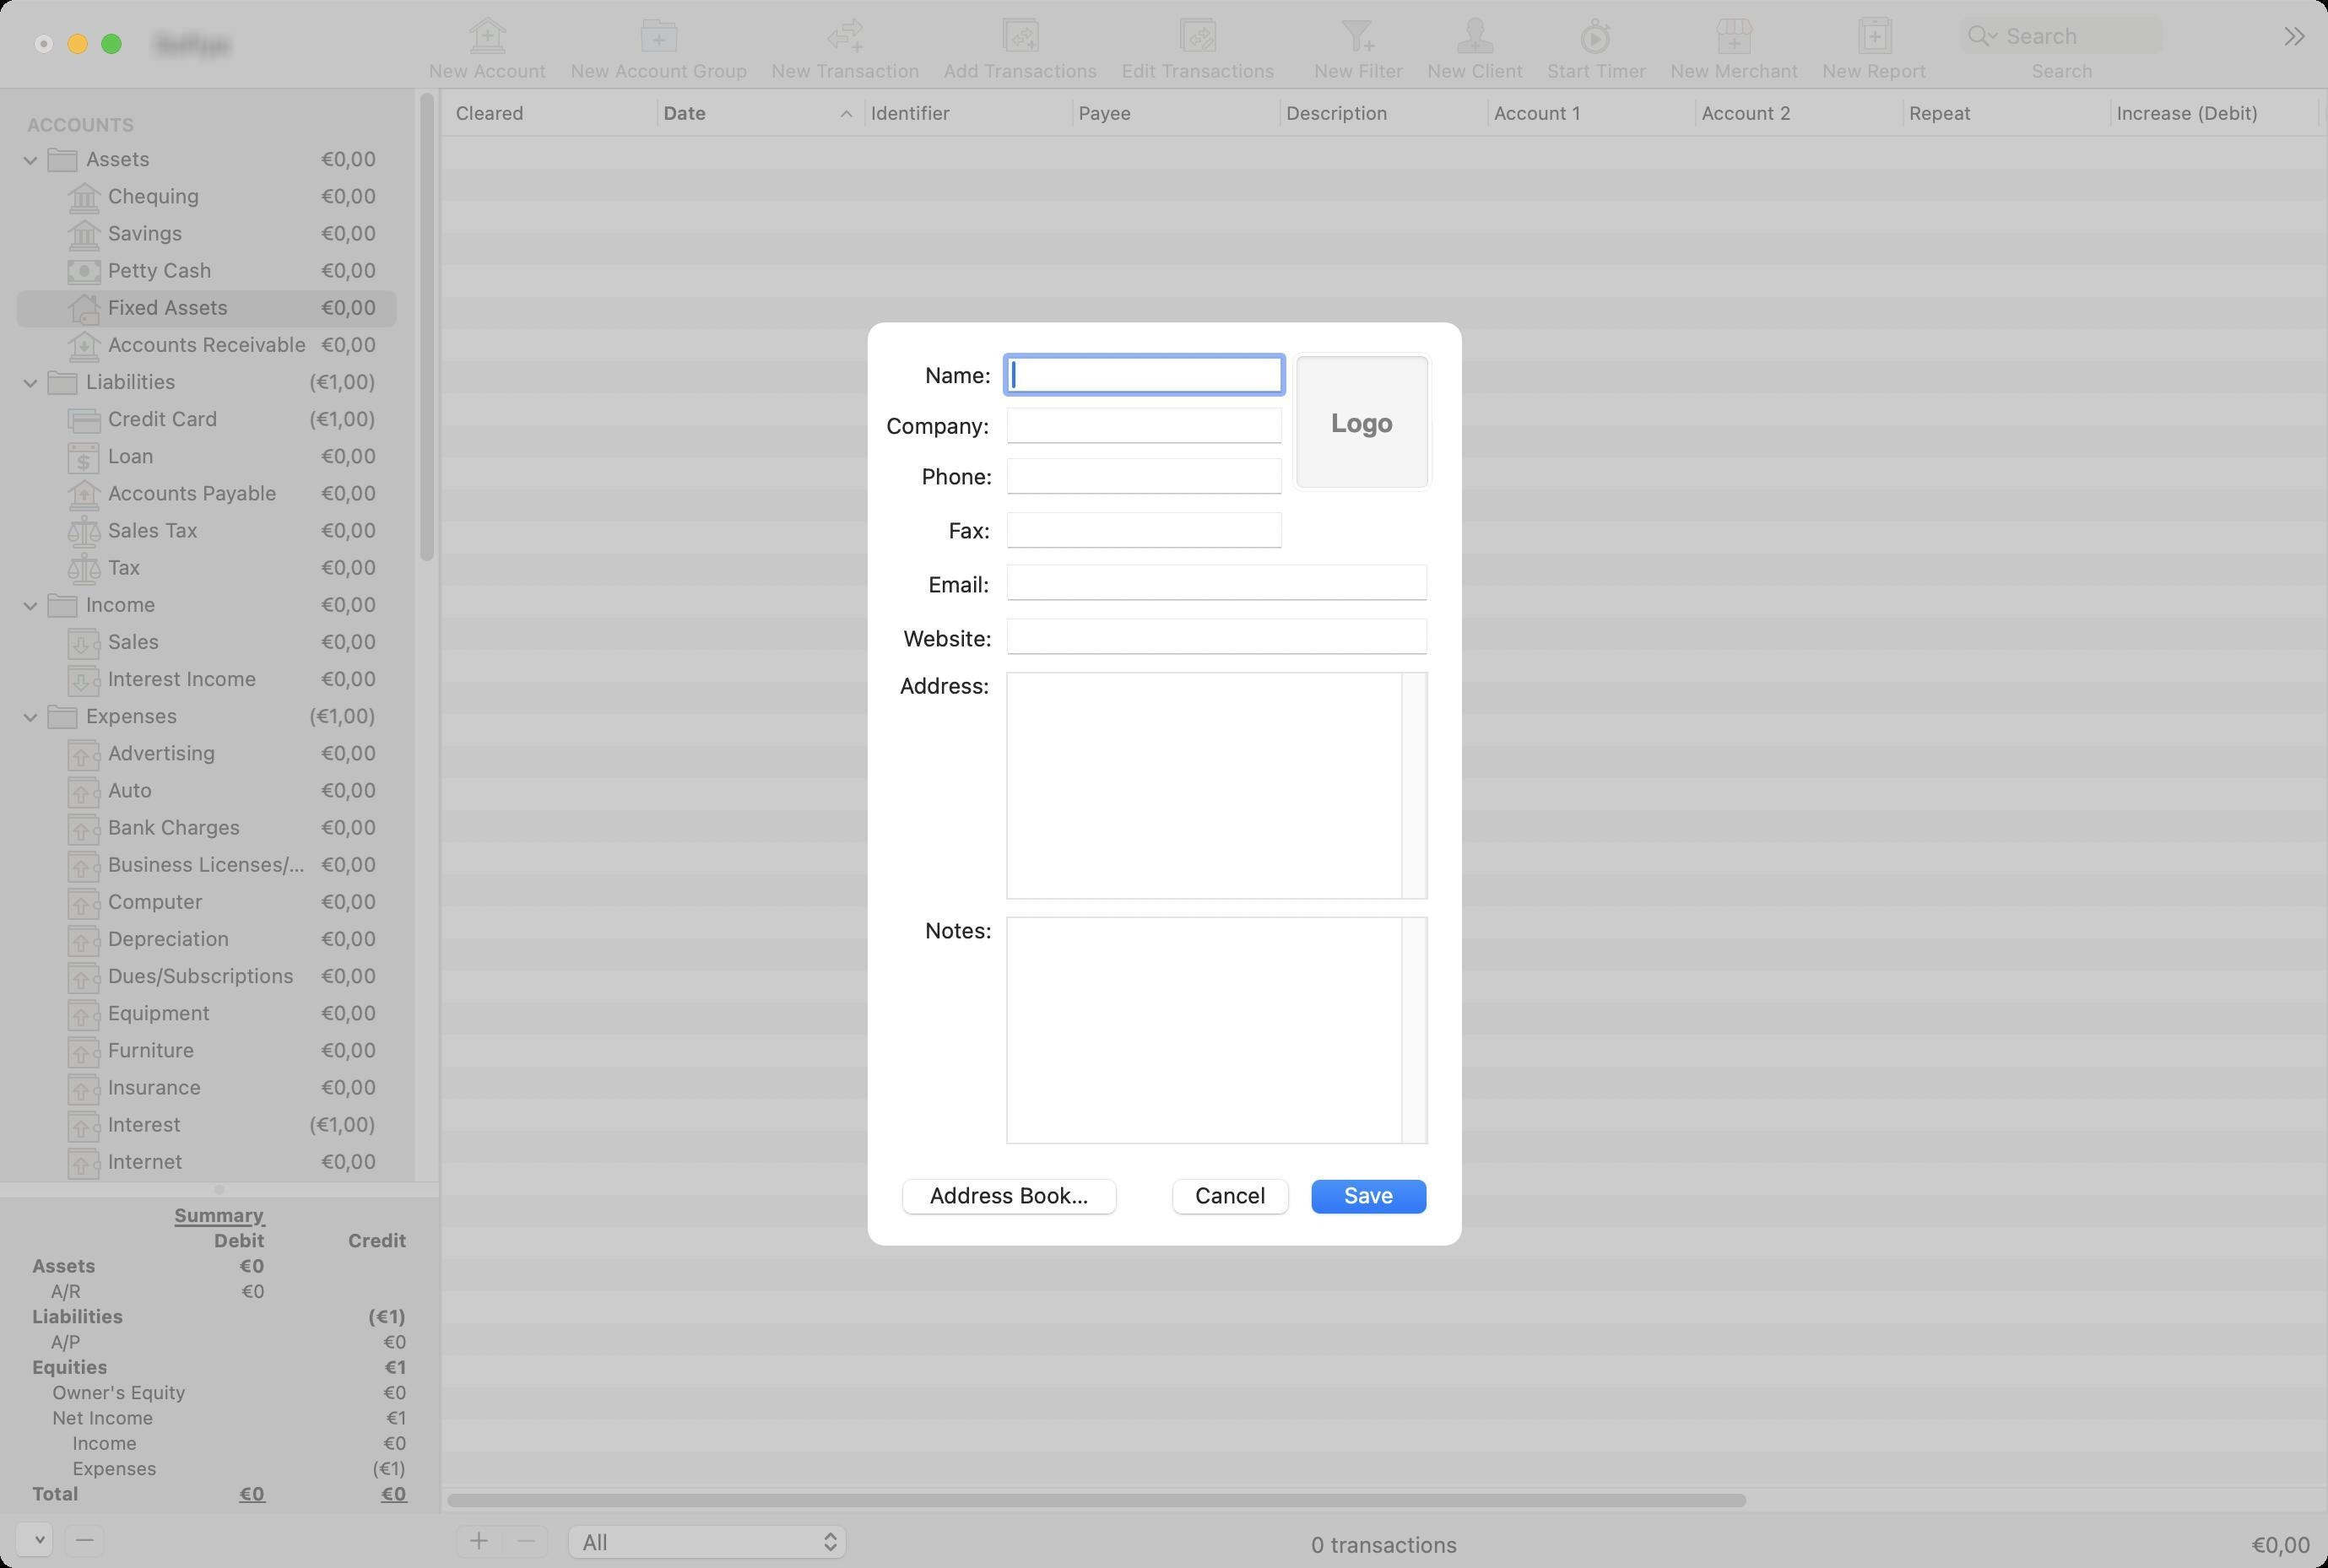
Accessibility tree:
{"name": "[name]", "role": "AXWindow", "description": null, "role_description": "standard window", "value": null, "position": "284.00;55.00", "size": "1379;929", "children": [{"name": "", "role": "AXMenuButton", "description": null, "role_description": "menu button", "value": null, "position": "8.00;901.00", "size": "26;25", "children": []}, {"name": "", "role": "AXButton", "description": "remove", "role_description": "button", "value": null, "position": "37.00;901.00", "size": "26;25", "children": []}, {"name": null, "role": "AXSplitGroup", "description": null, "role_description": "split group", "value": null, "position": "0.00;52.00", "size": "1379;845", "children": [{"name": null, "role": "AXSplitGroup", "description": null, "role_description": "split group", "value": null, "position": "0.00;52.00", "size": "260;845", "children": [{"name": null, "role": "AXScrollArea", "description": null, "role_description": "scroll area", "value": null, "position": "0.00;52.00", "size": "260;648", "children": [{"name": null, "role": "AXOutline", "description": null, "role_description": "outline", "value": null, "position": "0.00;52.00", "size": "245;1493", "children": [{"name": null, "role": "AXRow", "description": null, "role_description": "outline row", "value": null, "position": "0.00;62.00", "size": "245;22", "children": [{"name": null, "role": "AXCell", "description": null, "role_description": "cell", "value": null, "position": "10.00;62.00", "size": "225;22", "children": [{"name": null, "role": "AXStaticText", "description": null, "role_description": "text", "value": "ACCOUNTS", "position": "14.00;62.00", "size": "229;22", "children": []}]}]}, {"name": null, "role": "AXRow", "description": null, "role_description": "outline row", "value": null, "position": "0.00;84.00", "size": "245;22", "children": [{"name": null, "role": "AXCell", "description": null, "role_description": "cell", "value": null, "position": "10.00;84.00", "size": "225;22", "children": [{"name": null, "role": "AXImage", "description": "", "role_description": "image", "value": null, "position": "27.00;85.00", "size": "20;20", "children": []}, {"name": null, "role": "AXStaticText", "description": null, "role_description": "text", "value": "Assets", "position": "49.00;86.50", "size": "138;17", "children": []}, {"name": null, "role": "AXStaticText", "description": null, "role_description": "text", "value": "€0,00", "position": "187.14;86.50", "size": "38;17", "children": []}, {"name": null, "role": "AXDisclosureTriangle", "description": null, "role_description": "disclosure triangle", "value": 1, "position": "12.00;84.00", "size": "13;22", "children": []}]}]}, {"name": null, "role": "AXRow", "description": null, "role_description": "outline row", "value": null, "position": "0.00;106.00", "size": "245;22", "children": [{"name": null, "role": "AXCell", "description": null, "role_description": "cell", "value": null, "position": "10.00;106.00", "size": "225;22", "children": [{"name": null, "role": "AXImage", "description": "Bank", "role_description": "image", "value": null, "position": "40.00;107.00", "size": "20;20", "children": []}, {"name": null, "role": "AXStaticText", "description": null, "role_description": "text", "value": "Chequing", "position": "62.00;108.50", "size": "125;17", "children": []}, {"name": null, "role": "AXStaticText", "description": null, "role_description": "text", "value": "€0,00", "position": "187.14;108.50", "size": "38;17", "children": []}]}]}, {"name": null, "role": "AXRow", "description": null, "role_description": "outline row", "value": null, "position": "0.00;128.00", "size": "245;22", "children": [{"name": null, "role": "AXCell", "description": null, "role_description": "cell", "value": null, "position": "10.00;128.00", "size": "225;22", "children": [{"name": null, "role": "AXImage", "description": "Bank", "role_description": "image", "value": null, "position": "40.00;129.00", "size": "20;20", "children": []}, {"name": null, "role": "AXStaticText", "description": null, "role_description": "text", "value": "Savings", "position": "62.00;130.50", "size": "125;17", "children": []}, {"name": null, "role": "AXStaticText", "description": null, "role_description": "text", "value": "€0,00", "position": "187.14;130.50", "size": "38;17", "children": []}]}]}, {"name": null, "role": "AXRow", "description": null, "role_description": "outline row", "value": null, "position": "0.00;150.00", "size": "245;22", "children": [{"name": null, "role": "AXCell", "description": null, "role_description": "cell", "value": null, "position": "10.00;150.00", "size": "225;22", "children": [{"name": null, "role": "AXImage", "description": "Cash", "role_description": "image", "value": null, "position": "40.00;151.00", "size": "20;20", "children": []}, {"name": null, "role": "AXStaticText", "description": null, "role_description": "text", "value": "Petty Cash", "position": "62.00;152.50", "size": "125;17", "children": []}, {"name": null, "role": "AXStaticText", "description": null, "role_description": "text", "value": "€0,00", "position": "187.14;152.50", "size": "38;17", "children": []}]}]}, {"name": null, "role": "AXRow", "description": null, "role_description": "outline row", "value": null, "position": "0.00;172.00", "size": "245;22", "children": [{"name": null, "role": "AXCell", "description": null, "role_description": "cell", "value": null, "position": "10.00;172.00", "size": "225;22", "children": [{"name": null, "role": "AXImage", "description": "FixedAsset", "role_description": "image", "value": null, "position": "40.00;173.00", "size": "20;20", "children": []}, {"name": null, "role": "AXStaticText", "description": null, "role_description": "text", "value": "Fixed Assets", "position": "62.00;174.50", "size": "125;17", "children": []}, {"name": null, "role": "AXStaticText", "description": null, "role_description": "text", "value": "€0,00", "position": "187.14;174.50", "size": "38;17", "children": []}]}]}, {"name": null, "role": "AXRow", "description": null, "role_description": "outline row", "value": null, "position": "0.00;194.00", "size": "245;22", "children": [{"name": null, "role": "AXCell", "description": null, "role_description": "cell", "value": null, "position": "10.00;194.00", "size": "225;22", "children": [{"name": null, "role": "AXImage", "description": "AccountsReceivable", "role_description": "image", "value": null, "position": "40.00;195.00", "size": "20;20", "children": []}, {"name": null, "role": "AXStaticText", "description": null, "role_description": "text", "value": "Accounts Receivable", "position": "62.00;196.50", "size": "125;17", "children": []}, {"name": null, "role": "AXStaticText", "description": null, "role_description": "text", "value": "€0,00", "position": "187.14;196.50", "size": "38;17", "children": []}]}]}, {"name": null, "role": "AXRow", "description": null, "role_description": "outline row", "value": null, "position": "0.00;216.00", "size": "245;22", "children": [{"name": null, "role": "AXCell", "description": null, "role_description": "cell", "value": null, "position": "10.00;216.00", "size": "225;22", "children": [{"name": null, "role": "AXImage", "description": "", "role_description": "image", "value": null, "position": "27.00;217.00", "size": "20;20", "children": []}, {"name": null, "role": "AXStaticText", "description": null, "role_description": "text", "value": "Liabilities", "position": "49.00;218.50", "size": "131;17", "children": []}, {"name": null, "role": "AXStaticText", "description": null, "role_description": "text", "value": "(€1,00)", "position": "179.79;218.50", "size": "45;17", "children": []}, {"name": null, "role": "AXDisclosureTriangle", "description": null, "role_description": "disclosure triangle", "value": 1, "position": "12.00;216.00", "size": "13;22", "children": []}]}]}, {"name": null, "role": "AXRow", "description": null, "role_description": "outline row", "value": null, "position": "0.00;238.00", "size": "245;22", "children": [{"name": null, "role": "AXCell", "description": null, "role_description": "cell", "value": null, "position": "10.00;238.00", "size": "225;22", "children": [{"name": null, "role": "AXImage", "description": "CreditCard", "role_description": "image", "value": null, "position": "40.00;239.00", "size": "20;20", "children": []}, {"name": null, "role": "AXStaticText", "description": null, "role_description": "text", "value": "Credit Card", "position": "62.00;240.50", "size": "118;17", "children": []}, {"name": null, "role": "AXStaticText", "description": null, "role_description": "text", "value": "(€1,00)", "position": "179.79;240.50", "size": "45;17", "children": []}]}]}, {"name": null, "role": "AXRow", "description": null, "role_description": "outline row", "value": null, "position": "0.00;260.00", "size": "245;22", "children": [{"name": null, "role": "AXCell", "description": null, "role_description": "cell", "value": null, "position": "10.00;260.00", "size": "225;22", "children": [{"name": null, "role": "AXImage", "description": "Loan", "role_description": "image", "value": null, "position": "40.00;261.00", "size": "20;20", "children": []}, {"name": null, "role": "AXStaticText", "description": null, "role_description": "text", "value": "Loan", "position": "62.00;262.50", "size": "125;17", "children": []}, {"name": null, "role": "AXStaticText", "description": null, "role_description": "text", "value": "€0,00", "position": "187.14;262.50", "size": "38;17", "children": []}]}]}, {"name": null, "role": "AXRow", "description": null, "role_description": "outline row", "value": null, "position": "0.00;282.00", "size": "245;22", "children": [{"name": null, "role": "AXCell", "description": null, "role_description": "cell", "value": null, "position": "10.00;282.00", "size": "225;22", "children": [{"name": null, "role": "AXImage", "description": "AccountsPayable", "role_description": "image", "value": null, "position": "40.00;283.00", "size": "20;20", "children": []}, {"name": null, "role": "AXStaticText", "description": null, "role_description": "text", "value": "Accounts Payable", "position": "62.00;284.50", "size": "125;17", "children": []}, {"name": null, "role": "AXStaticText", "description": null, "role_description": "text", "value": "€0,00", "position": "187.14;284.50", "size": "38;17", "children": []}]}]}, {"name": null, "role": "AXRow", "description": null, "role_description": "outline row", "value": null, "position": "0.00;304.00", "size": "245;22", "children": [{"name": null, "role": "AXCell", "description": null, "role_description": "cell", "value": null, "position": "10.00;304.00", "size": "225;22", "children": [{"name": null, "role": "AXImage", "description": "Tax", "role_description": "image", "value": null, "position": "40.00;305.00", "size": "20;20", "children": []}, {"name": null, "role": "AXStaticText", "description": null, "role_description": "text", "value": "Sales Tax", "position": "62.00;306.50", "size": "125;17", "children": []}, {"name": null, "role": "AXStaticText", "description": null, "role_description": "text", "value": "€0,00", "position": "187.14;306.50", "size": "38;17", "children": []}]}]}, {"name": null, "role": "AXRow", "description": null, "role_description": "outline row", "value": null, "position": "0.00;326.00", "size": "245;22", "children": [{"name": null, "role": "AXCell", "description": null, "role_description": "cell", "value": null, "position": "10.00;326.00", "size": "225;22", "children": [{"name": null, "role": "AXImage", "description": "Tax", "role_description": "image", "value": null, "position": "40.00;327.00", "size": "20;20", "children": []}, {"name": null, "role": "AXStaticText", "description": null, "role_description": "text", "value": "Tax", "position": "62.00;328.50", "size": "125;17", "children": []}, {"name": null, "role": "AXStaticText", "description": null, "role_description": "text", "value": "€0,00", "position": "187.14;328.50", "size": "38;17", "children": []}]}]}, {"name": null, "role": "AXRow", "description": null, "role_description": "outline row", "value": null, "position": "0.00;348.00", "size": "245;22", "children": [{"name": null, "role": "AXCell", "description": null, "role_description": "cell", "value": null, "position": "10.00;348.00", "size": "225;22", "children": [{"name": null, "role": "AXImage", "description": "", "role_description": "image", "value": null, "position": "27.00;349.00", "size": "20;20", "children": []}, {"name": null, "role": "AXStaticText", "description": null, "role_description": "text", "value": "Income", "position": "49.00;350.50", "size": "138;17", "children": []}, {"name": null, "role": "AXStaticText", "description": null, "role_description": "text", "value": "€0,00", "position": "187.14;350.50", "size": "38;17", "children": []}, {"name": null, "role": "AXDisclosureTriangle", "description": null, "role_description": "disclosure triangle", "value": 1, "position": "12.00;348.00", "size": "13;22", "children": []}]}]}, {"name": null, "role": "AXRow", "description": null, "role_description": "outline row", "value": null, "position": "0.00;370.00", "size": "245;22", "children": [{"name": null, "role": "AXCell", "description": null, "role_description": "cell", "value": null, "position": "10.00;370.00", "size": "225;22", "children": [{"name": null, "role": "AXImage", "description": "Income", "role_description": "image", "value": null, "position": "40.00;371.00", "size": "20;20", "children": []}, {"name": null, "role": "AXStaticText", "description": null, "role_description": "text", "value": "Sales", "position": "62.00;372.50", "size": "125;17", "children": []}, {"name": null, "role": "AXStaticText", "description": null, "role_description": "text", "value": "€0,00", "position": "187.14;372.50", "size": "38;17", "children": []}]}]}, {"name": null, "role": "AXRow", "description": null, "role_description": "outline row", "value": null, "position": "0.00;392.00", "size": "245;22", "children": [{"name": null, "role": "AXCell", "description": null, "role_description": "cell", "value": null, "position": "10.00;392.00", "size": "225;22", "children": [{"name": null, "role": "AXImage", "description": "Income", "role_description": "image", "value": null, "position": "40.00;393.00", "size": "20;20", "children": []}, {"name": null, "role": "AXStaticText", "description": null, "role_description": "text", "value": "Interest Income", "position": "62.00;394.50", "size": "125;17", "children": []}, {"name": null, "role": "AXStaticText", "description": null, "role_description": "text", "value": "€0,00", "position": "187.14;394.50", "size": "38;17", "children": []}]}]}, {"name": null, "role": "AXRow", "description": null, "role_description": "outline row", "value": null, "position": "0.00;414.00", "size": "245;22", "children": [{"name": null, "role": "AXCell", "description": null, "role_description": "cell", "value": null, "position": "10.00;414.00", "size": "225;22", "children": [{"name": null, "role": "AXImage", "description": "", "role_description": "image", "value": null, "position": "27.00;415.00", "size": "20;20", "children": []}, {"name": null, "role": "AXStaticText", "description": null, "role_description": "text", "value": "Expenses", "position": "49.00;416.50", "size": "131;17", "children": []}, {"name": null, "role": "AXStaticText", "description": null, "role_description": "text", "value": "(€1,00)", "position": "179.79;416.50", "size": "45;17", "children": []}, {"name": null, "role": "AXDisclosureTriangle", "description": null, "role_description": "disclosure triangle", "value": 1, "position": "12.00;414.00", "size": "13;22", "children": []}]}]}, {"name": null, "role": "AXRow", "description": null, "role_description": "outline row", "value": null, "position": "0.00;436.00", "size": "245;22", "children": [{"name": null, "role": "AXCell", "description": null, "role_description": "cell", "value": null, "position": "10.00;436.00", "size": "225;22", "children": [{"name": null, "role": "AXImage", "description": "Expense", "role_description": "image", "value": null, "position": "40.00;437.00", "size": "20;20", "children": []}, {"name": null, "role": "AXStaticText", "description": null, "role_description": "text", "value": "Advertising", "position": "62.00;438.50", "size": "125;17", "children": []}, {"name": null, "role": "AXStaticText", "description": null, "role_description": "text", "value": "€0,00", "position": "187.14;438.50", "size": "38;17", "children": []}]}]}, {"name": null, "role": "AXRow", "description": null, "role_description": "outline row", "value": null, "position": "0.00;458.00", "size": "245;22", "children": [{"name": null, "role": "AXCell", "description": null, "role_description": "cell", "value": null, "position": "10.00;458.00", "size": "225;22", "children": [{"name": null, "role": "AXImage", "description": "Expense", "role_description": "image", "value": null, "position": "40.00;459.00", "size": "20;20", "children": []}, {"name": null, "role": "AXStaticText", "description": null, "role_description": "text", "value": "Auto", "position": "62.00;460.50", "size": "125;17", "children": []}, {"name": null, "role": "AXStaticText", "description": null, "role_description": "text", "value": "€0,00", "position": "187.14;460.50", "size": "38;17", "children": []}]}]}, {"name": null, "role": "AXRow", "description": null, "role_description": "outline row", "value": null, "position": "0.00;480.00", "size": "245;22", "children": [{"name": null, "role": "AXCell", "description": null, "role_description": "cell", "value": null, "position": "10.00;480.00", "size": "225;22", "children": [{"name": null, "role": "AXImage", "description": "Expense", "role_description": "image", "value": null, "position": "40.00;481.00", "size": "20;20", "children": []}, {"name": null, "role": "AXStaticText", "description": null, "role_description": "text", "value": "Bank Charges", "position": "62.00;482.50", "size": "125;17", "children": []}, {"name": null, "role": "AXStaticText", "description": null, "role_description": "text", "value": "€0,00", "position": "187.14;482.50", "size": "38;17", "children": []}]}]}, {"name": null, "role": "AXRow", "description": null, "role_description": "outline row", "value": null, "position": "0.00;502.00", "size": "245;22", "children": [{"name": null, "role": "AXCell", "description": null, "role_description": "cell", "value": null, "position": "10.00;502.00", "size": "225;22", "children": [{"name": null, "role": "AXImage", "description": "Expense", "role_description": "image", "value": null, "position": "40.00;503.00", "size": "20;20", "children": []}, {"name": null, "role": "AXStaticText", "description": null, "role_description": "text", "value": "Business Licenses/Permits", "position": "62.00;504.50", "size": "125;17", "children": []}, {"name": null, "role": "AXStaticText", "description": null, "role_description": "text", "value": "€0,00", "position": "187.14;504.50", "size": "38;17", "children": []}]}]}, {"name": null, "role": "AXRow", "description": null, "role_description": "outline row", "value": null, "position": "0.00;524.00", "size": "245;22", "children": [{"name": null, "role": "AXCell", "description": null, "role_description": "cell", "value": null, "position": "10.00;524.00", "size": "225;22", "children": [{"name": null, "role": "AXImage", "description": "Expense", "role_description": "image", "value": null, "position": "40.00;525.00", "size": "20;20", "children": []}, {"name": null, "role": "AXStaticText", "description": null, "role_description": "text", "value": "Computer", "position": "62.00;526.50", "size": "125;17", "children": []}, {"name": null, "role": "AXStaticText", "description": null, "role_description": "text", "value": "€0,00", "position": "187.14;526.50", "size": "38;17", "children": []}]}]}, {"name": null, "role": "AXRow", "description": null, "role_description": "outline row", "value": null, "position": "0.00;546.00", "size": "245;22", "children": [{"name": null, "role": "AXCell", "description": null, "role_description": "cell", "value": null, "position": "10.00;546.00", "size": "225;22", "children": [{"name": null, "role": "AXImage", "description": "Expense", "role_description": "image", "value": null, "position": "40.00;547.00", "size": "20;20", "children": []}, {"name": null, "role": "AXStaticText", "description": null, "role_description": "text", "value": "Depreciation", "position": "62.00;548.50", "size": "125;17", "children": []}, {"name": null, "role": "AXStaticText", "description": null, "role_description": "text", "value": "€0,00", "position": "187.14;548.50", "size": "38;17", "children": []}]}]}, {"name": null, "role": "AXRow", "description": null, "role_description": "outline row", "value": null, "position": "0.00;568.00", "size": "245;22", "children": [{"name": null, "role": "AXCell", "description": null, "role_description": "cell", "value": null, "position": "10.00;568.00", "size": "225;22", "children": [{"name": null, "role": "AXImage", "description": "Expense", "role_description": "image", "value": null, "position": "40.00;569.00", "size": "20;20", "children": []}, {"name": null, "role": "AXStaticText", "description": null, "role_description": "text", "value": "Dues/Subscriptions", "position": "62.00;570.50", "size": "125;17", "children": []}, {"name": null, "role": "AXStaticText", "description": null, "role_description": "text", "value": "€0,00", "position": "187.14;570.50", "size": "38;17", "children": []}]}]}, {"name": null, "role": "AXRow", "description": null, "role_description": "outline row", "value": null, "position": "0.00;590.00", "size": "245;22", "children": [{"name": null, "role": "AXCell", "description": null, "role_description": "cell", "value": null, "position": "10.00;590.00", "size": "225;22", "children": [{"name": null, "role": "AXImage", "description": "Expense", "role_description": "image", "value": null, "position": "40.00;591.00", "size": "20;20", "children": []}, {"name": null, "role": "AXStaticText", "description": null, "role_description": "text", "value": "Equipment", "position": "62.00;592.50", "size": "125;17", "children": []}, {"name": null, "role": "AXStaticText", "description": null, "role_description": "text", "value": "€0,00", "position": "187.14;592.50", "size": "38;17", "children": []}]}]}, {"name": null, "role": "AXRow", "description": null, "role_description": "outline row", "value": null, "position": "0.00;612.00", "size": "245;22", "children": [{"name": null, "role": "AXCell", "description": null, "role_description": "cell", "value": null, "position": "10.00;612.00", "size": "225;22", "children": [{"name": null, "role": "AXImage", "description": "Expense", "role_description": "image", "value": null, "position": "40.00;613.00", "size": "20;20", "children": []}, {"name": null, "role": "AXStaticText", "description": null, "role_description": "text", "value": "Furniture", "position": "62.00;614.50", "size": "125;17", "children": []}, {"name": null, "role": "AXStaticText", "description": null, "role_description": "text", "value": "€0,00", "position": "187.14;614.50", "size": "38;17", "children": []}]}]}, {"name": null, "role": "AXRow", "description": null, "role_description": "outline row", "value": null, "position": "0.00;634.00", "size": "245;22", "children": [{"name": null, "role": "AXCell", "description": null, "role_description": "cell", "value": null, "position": "10.00;634.00", "size": "225;22", "children": [{"name": null, "role": "AXImage", "description": "Expense", "role_description": "image", "value": null, "position": "40.00;635.00", "size": "20;20", "children": []}, {"name": null, "role": "AXStaticText", "description": null, "role_description": "text", "value": "Insurance", "position": "62.00;636.50", "size": "125;17", "children": []}, {"name": null, "role": "AXStaticText", "description": null, "role_description": "text", "value": "€0,00", "position": "187.14;636.50", "size": "38;17", "children": []}]}]}, {"name": null, "role": "AXRow", "description": null, "role_description": "outline row", "value": null, "position": "0.00;656.00", "size": "245;22", "children": [{"name": null, "role": "AXCell", "description": null, "role_description": "cell", "value": null, "position": "10.00;656.00", "size": "225;22", "children": [{"name": null, "role": "AXImage", "description": "Expense", "role_description": "image", "value": null, "position": "40.00;657.00", "size": "20;20", "children": []}, {"name": null, "role": "AXStaticText", "description": null, "role_description": "text", "value": "Interest", "position": "62.00;658.50", "size": "118;17", "children": []}, {"name": null, "role": "AXStaticText", "description": null, "role_description": "text", "value": "(€1,00)", "position": "179.79;658.50", "size": "45;17", "children": []}]}]}, {"name": null, "role": "AXRow", "description": null, "role_description": "outline row", "value": null, "position": "0.00;678.00", "size": "245;22", "children": [{"name": null, "role": "AXCell", "description": null, "role_description": "cell", "value": null, "position": "10.00;678.00", "size": "225;22", "children": [{"name": null, "role": "AXImage", "description": "Expense", "role_description": "image", "value": null, "position": "40.00;679.00", "size": "20;20", "children": []}, {"name": null, "role": "AXStaticText", "description": null, "role_description": "text", "value": "Internet", "position": "62.00;680.50", "size": "125;17", "children": []}, {"name": null, "role": "AXStaticText", "description": null, "role_description": "text", "value": "€0,00", "position": "187.14;680.50", "size": "38;17", "children": []}]}]}, {"name": null, "role": "AXRow", "description": null, "role_description": "outline row", "value": null, "position": "0.00;700.00", "size": "245;22", "children": [{"name": null, "role": "AXCell", "description": null, "role_description": "cell", "value": null, "position": "10.00;700.00", "size": "225;22", "children": [{"name": null, "role": "AXImage", "description": "Expense", "role_description": "image", "value": null, "position": "40.00;701.00", "size": "20;20", "children": []}, {"name": null, "role": "AXStaticText", "description": null, "role_description": "text", "value": "Meals/Entertainment", "position": "62.00;702.50", "size": "125;17", "children": []}, {"name": null, "role": "AXStaticText", "description": null, "role_description": "text", "value": "€0,00", "position": "187.14;702.50", "size": "38;17", "children": []}]}]}, {"name": null, "role": "AXRow", "description": null, "role_description": "outline row", "value": null, "position": "0.00;722.00", "size": "245;22", "children": [{"name": null, "role": "AXCell", "description": null, "role_description": "cell", "value": null, "position": "10.00;722.00", "size": "225;22", "children": [{"name": null, "role": "AXImage", "description": "Expense", "role_description": "image", "value": null, "position": "40.00;723.00", "size": "20;20", "children": []}, {"name": null, "role": "AXStaticText", "description": null, "role_description": "text", "value": "Mileage", "position": "62.00;724.50", "size": "125;17", "children": []}, {"name": null, "role": "AXStaticText", "description": null, "role_description": "text", "value": "€0,00", "position": "187.14;724.50", "size": "38;17", "children": []}]}]}, {"name": null, "role": "AXRow", "description": null, "role_description": "outline row", "value": null, "position": "0.00;744.00", "size": "245;22", "children": [{"name": null, "role": "AXCell", "description": null, "role_description": "cell", "value": null, "position": "10.00;744.00", "size": "225;22", "children": [{"name": null, "role": "AXImage", "description": "Expense", "role_description": "image", "value": null, "position": "40.00;745.00", "size": "20;20", "children": []}, {"name": null, "role": "AXStaticText", "description": null, "role_description": "text", "value": "Office Supplies", "position": "62.00;746.50", "size": "125;17", "children": []}, {"name": null, "role": "AXStaticText", "description": null, "role_description": "text", "value": "€0,00", "position": "187.14;746.50", "size": "38;17", "children": []}]}]}, {"name": null, "role": "AXRow", "description": null, "role_description": "outline row", "value": null, "position": "0.00;766.00", "size": "245;22", "children": [{"name": null, "role": "AXCell", "description": null, "role_description": "cell", "value": null, "position": "10.00;766.00", "size": "225;22", "children": [{"name": null, "role": "AXImage", "description": "Expense", "role_description": "image", "value": null, "position": "40.00;767.00", "size": "20;20", "children": []}, {"name": null, "role": "AXStaticText", "description": null, "role_description": "text", "value": "Phone", "position": "62.00;768.50", "size": "125;17", "children": []}, {"name": null, "role": "AXStaticText", "description": null, "role_description": "text", "value": "€0,00", "position": "187.14;768.50", "size": "38;17", "children": []}]}]}, {"name": null, "role": "AXRow", "description": null, "role_description": "outline row", "value": null, "position": "0.00;788.00", "size": "245;22", "children": [{"name": null, "role": "AXCell", "description": null, "role_description": "cell", "value": null, "position": "10.00;788.00", "size": "225;22", "children": [{"name": null, "role": "AXImage", "description": "Expense", "role_description": "image", "value": null, "position": "40.00;789.00", "size": "20;20", "children": []}, {"name": null, "role": "AXStaticText", "description": null, "role_description": "text", "value": "Postage/Shipping", "position": "62.00;790.50", "size": "125;17", "children": []}, {"name": null, "role": "AXStaticText", "description": null, "role_description": "text", "value": "€0,00", "position": "187.14;790.50", "size": "38;17", "children": []}]}]}, {"name": null, "role": "AXRow", "description": null, "role_description": "outline row", "value": null, "position": "0.00;810.00", "size": "245;22", "children": [{"name": null, "role": "AXCell", "description": null, "role_description": "cell", "value": null, "position": "10.00;810.00", "size": "225;22", "children": [{"name": null, "role": "AXImage", "description": "Expense", "role_description": "image", "value": null, "position": "40.00;811.00", "size": "20;20", "children": []}, {"name": null, "role": "AXStaticText", "description": null, "role_description": "text", "value": "Professional Fees", "position": "62.00;812.50", "size": "125;17", "children": []}, {"name": null, "role": "AXStaticText", "description": null, "role_description": "text", "value": "€0,00", "position": "187.14;812.50", "size": "38;17", "children": []}]}]}, {"name": null, "role": "AXRow", "description": null, "role_description": "outline row", "value": null, "position": "0.00;832.00", "size": "245;22", "children": [{"name": null, "role": "AXCell", "description": null, "role_description": "cell", "value": null, "position": "10.00;832.00", "size": "225;22", "children": [{"name": null, "role": "AXImage", "description": "Expense", "role_description": "image", "value": null, "position": "40.00;833.00", "size": "20;20", "children": []}, {"name": null, "role": "AXStaticText", "description": null, "role_description": "text", "value": "Rent", "position": "62.00;834.50", "size": "125;17", "children": []}, {"name": null, "role": "AXStaticText", "description": null, "role_description": "text", "value": "€0,00", "position": "187.14;834.50", "size": "38;17", "children": []}]}]}, {"name": null, "role": "AXRow", "description": null, "role_description": "outline row", "value": null, "position": "0.00;854.00", "size": "245;22", "children": [{"name": null, "role": "AXCell", "description": null, "role_description": "cell", "value": null, "position": "10.00;854.00", "size": "225;22", "children": [{"name": null, "role": "AXImage", "description": "Expense", "role_description": "image", "value": null, "position": "40.00;855.00", "size": "20;20", "children": []}, {"name": null, "role": "AXStaticText", "description": null, "role_description": "text", "value": "Repairs/Maintenance", "position": "62.00;856.50", "size": "125;17", "children": []}, {"name": null, "role": "AXStaticText", "description": null, "role_description": "text", "value": "€0,00", "position": "187.14;856.50", "size": "38;17", "children": []}]}]}, {"name": null, "role": "AXRow", "description": null, "role_description": "outline row", "value": null, "position": "0.00;876.00", "size": "245;22", "children": [{"name": null, "role": "AXCell", "description": null, "role_description": "cell", "value": null, "position": "10.00;876.00", "size": "225;22", "children": [{"name": null, "role": "AXImage", "description": "Expense", "role_description": "image", "value": null, "position": "40.00;877.00", "size": "20;20", "children": []}, {"name": null, "role": "AXStaticText", "description": null, "role_description": "text", "value": "Salaries", "position": "62.00;878.50", "size": "125;17", "children": []}, {"name": null, "role": "AXStaticText", "description": null, "role_description": "text", "value": "€0,00", "position": "187.14;878.50", "size": "38;17", "children": []}]}]}, {"name": null, "role": "AXRow", "description": null, "role_description": "outline row", "value": null, "position": "0.00;898.00", "size": "245;22", "children": [{"name": null, "role": "AXCell", "description": null, "role_description": "cell", "value": null, "position": "10.00;898.00", "size": "225;22", "children": [{"name": null, "role": "AXImage", "description": "Expense", "role_description": "image", "value": null, "position": "40.00;899.00", "size": "20;20", "children": []}, {"name": null, "role": "AXStaticText", "description": null, "role_description": "text", "value": "Travel", "position": "62.00;900.50", "size": "125;17", "children": []}, {"name": null, "role": "AXStaticText", "description": null, "role_description": "text", "value": "€0,00", "position": "187.14;900.50", "size": "38;17", "children": []}]}]}, {"name": null, "role": "AXRow", "description": null, "role_description": "outline row", "value": null, "position": "0.00;920.00", "size": "245;22", "children": [{"name": null, "role": "AXCell", "description": null, "role_description": "cell", "value": null, "position": "10.00;920.00", "size": "225;22", "children": [{"name": null, "role": "AXImage", "description": "Expense", "role_description": "image", "value": null, "position": "40.00;921.00", "size": "20;20", "children": []}, {"name": null, "role": "AXStaticText", "description": null, "role_description": "text", "value": "Utilities", "position": "62.00;922.50", "size": "125;17", "children": []}, {"name": null, "role": "AXStaticText", "description": null, "role_description": "text", "value": "€0,00", "position": "187.14;922.50", "size": "38;17", "children": []}]}]}, {"name": null, "role": "AXRow", "description": null, "role_description": "outline row", "value": null, "position": "0.00;942.00", "size": "245;22", "children": [{"name": null, "role": "AXCell", "description": null, "role_description": "cell", "value": null, "position": "10.00;942.00", "size": "225;22", "children": [{"name": null, "role": "AXImage", "description": "", "role_description": "image", "value": null, "position": "27.00;943.00", "size": "20;20", "children": []}, {"name": null, "role": "AXStaticText", "description": null, "role_description": "text", "value": "Equity", "position": "49.00;944.50", "size": "138;17", "children": []}, {"name": null, "role": "AXStaticText", "description": null, "role_description": "text", "value": "€0,00", "position": "187.14;944.50", "size": "38;17", "children": []}, {"name": null, "role": "AXDisclosureTriangle", "description": null, "role_description": "disclosure triangle", "value": 1, "position": "12.00;942.00", "size": "13;22", "children": []}]}]}, {"name": null, "role": "AXRow", "description": null, "role_description": "outline row", "value": null, "position": "0.00;964.00", "size": "245;22", "children": [{"name": null, "role": "AXCell", "description": null, "role_description": "cell", "value": null, "position": "10.00;964.00", "size": "225;22", "children": [{"name": null, "role": "AXImage", "description": "Equity", "role_description": "image", "value": null, "position": "40.00;965.00", "size": "20;20", "children": []}, {"name": null, "role": "AXStaticText", "description": null, "role_description": "text", "value": "Opening Balance", "position": "62.00;966.50", "size": "125;17", "children": []}, {"name": null, "role": "AXStaticText", "description": null, "role_description": "text", "value": "€0,00", "position": "187.14;966.50", "size": "38;17", "children": []}]}]}, {"name": null, "role": "AXRow", "description": null, "role_description": "outline row", "value": null, "position": "0.00;986.00", "size": "245;22", "children": [{"name": null, "role": "AXCell", "description": null, "role_description": "cell", "value": null, "position": "10.00;986.00", "size": "225;22", "children": [{"name": null, "role": "AXImage", "description": "Equity", "role_description": "image", "value": null, "position": "40.00;987.00", "size": "20;20", "children": []}, {"name": null, "role": "AXStaticText", "description": null, "role_description": "text", "value": "Owner's Draw", "position": "62.00;988.50", "size": "125;17", "children": []}, {"name": null, "role": "AXStaticText", "description": null, "role_description": "text", "value": "€0,00", "position": "187.14;988.50", "size": "38;17", "children": []}]}]}, {"name": null, "role": "AXRow", "description": null, "role_description": "outline row", "value": null, "position": "0.00;1008.00", "size": "245;22", "children": [{"name": null, "role": "AXCell", "description": null, "role_description": "cell", "value": null, "position": "10.00;1008.00", "size": "225;22", "children": [{"name": null, "role": "AXImage", "description": "Equity", "role_description": "image", "value": null, "position": "40.00;1009.00", "size": "20;20", "children": []}, {"name": null, "role": "AXStaticText", "description": null, "role_description": "text", "value": "Owner's Equity", "position": "62.00;1010.50", "size": "125;17", "children": []}, {"name": null, "role": "AXStaticText", "description": null, "role_description": "text", "value": "€0,00", "position": "187.14;1010.50", "size": "38;17", "children": []}]}]}, {"name": null, "role": "AXRow", "description": null, "role_description": "outline row", "value": null, "position": "0.00;1043.00", "size": "245;22", "children": [{"name": null, "role": "AXCell", "description": null, "role_description": "cell", "value": null, "position": "10.00;1043.00", "size": "225;22", "children": [{"name": null, "role": "AXStaticText", "description": null, "role_description": "text", "value": "FILTERS", "position": "14.00;1043.00", "size": "229;22", "children": []}]}]}, {"name": null, "role": "AXRow", "description": null, "role_description": "outline row", "value": null, "position": "0.00;1065.00", "size": "245;22", "children": [{"name": null, "role": "AXCell", "description": null, "role_description": "cell", "value": null, "position": "10.00;1065.00", "size": "225;22", "children": [{"name": null, "role": "AXImage", "description": "Filter", "role_description": "image", "value": null, "position": "27.00;1066.00", "size": "20;20", "children": []}, {"name": null, "role": "AXStaticText", "description": null, "role_description": "text", "value": "All", "position": "49.00;1067.50", "size": "140;17", "children": []}, {"name": null, "role": "AXStaticText", "description": null, "role_description": "text", "value": "€1,00", "position": "188.96;1067.50", "size": "36;17", "children": []}]}]}, {"name": null, "role": "AXRow", "description": null, "role_description": "outline row", "value": null, "position": "0.00;1087.00", "size": "245;22", "children": [{"name": null, "role": "AXCell", "description": null, "role_description": "cell", "value": null, "position": "10.00;1087.00", "size": "225;22", "children": [{"name": null, "role": "AXImage", "description": "Filter", "role_description": "image", "value": null, "position": "27.00;1088.00", "size": "20;20", "children": []}, {"name": null, "role": "AXStaticText", "description": null, "role_description": "text", "value": "Recent", "position": "49.00;1089.50", "size": "140;17", "children": []}, {"name": null, "role": "AXStaticText", "description": null, "role_description": "text", "value": "€1,00", "position": "188.96;1089.50", "size": "36;17", "children": []}]}]}, {"name": null, "role": "AXRow", "description": null, "role_description": "outline row", "value": null, "position": "0.00;1109.00", "size": "245;22", "children": [{"name": null, "role": "AXCell", "description": null, "role_description": "cell", "value": null, "position": "10.00;1109.00", "size": "225;22", "children": [{"name": null, "role": "AXImage", "description": "Filter", "role_description": "image", "value": null, "position": "27.00;1110.00", "size": "20;20", "children": []}, {"name": null, "role": "AXStaticText", "description": null, "role_description": "text", "value": "Recently Modified", "position": "49.00;1111.50", "size": "140;17", "children": []}, {"name": null, "role": "AXStaticText", "description": null, "role_description": "text", "value": "€1,00", "position": "188.96;1111.50", "size": "36;17", "children": []}]}]}, {"name": null, "role": "AXRow", "description": null, "role_description": "outline row", "value": null, "position": "0.00;1131.00", "size": "245;22", "children": [{"name": null, "role": "AXCell", "description": null, "role_description": "cell", "value": null, "position": "10.00;1131.00", "size": "225;22", "children": [{"name": null, "role": "AXImage", "description": "Filter", "role_description": "image", "value": null, "position": "27.00;1132.00", "size": "20;20", "children": []}, {"name": null, "role": "AXStaticText", "description": null, "role_description": "text", "value": "Repeating", "position": "49.00;1133.50", "size": "138;17", "children": []}, {"name": null, "role": "AXStaticText", "description": null, "role_description": "text", "value": "€0,00", "position": "187.14;1133.50", "size": "38;17", "children": []}]}]}, {"name": null, "role": "AXRow", "description": null, "role_description": "outline row", "value": null, "position": "0.00;1166.00", "size": "245;22", "children": [{"name": null, "role": "AXCell", "description": null, "role_description": "cell", "value": null, "position": "10.00;1166.00", "size": "225;22", "children": [{"name": null, "role": "AXStaticText", "description": null, "role_description": "text", "value": "CLIENTS", "position": "14.00;1166.00", "size": "229;22", "children": []}]}]}, {"name": null, "role": "AXRow", "description": null, "role_description": "outline row", "value": null, "position": "0.00;1201.00", "size": "245;22", "children": [{"name": null, "role": "AXCell", "description": null, "role_description": "cell", "value": null, "position": "10.00;1201.00", "size": "225;22", "children": [{"name": null, "role": "AXStaticText", "description": null, "role_description": "text", "value": "MERCHANTS", "position": "14.00;1201.00", "size": "229;22", "children": []}]}]}, {"name": null, "role": "AXRow", "description": null, "role_description": "outline row", "value": null, "position": "0.00;1236.00", "size": "245;22", "children": [{"name": null, "role": "AXCell", "description": null, "role_description": "cell", "value": null, "position": "10.00;1236.00", "size": "225;22", "children": [{"name": null, "role": "AXStaticText", "description": null, "role_description": "text", "value": "REPORTS", "position": "14.00;1236.00", "size": "229;22", "children": []}]}]}, {"name": null, "role": "AXRow", "description": null, "role_description": "outline row", "value": null, "position": "0.00;1258.00", "size": "245;22", "children": [{"name": null, "role": "AXCell", "description": null, "role_description": "cell", "value": null, "position": "10.00;1258.00", "size": "225;22", "children": [{"name": null, "role": "AXImage", "description": "Report", "role_description": "image", "value": null, "position": "27.00;1259.00", "size": "20;20", "children": []}, {"name": null, "role": "AXStaticText", "description": null, "role_description": "text", "value": "Balance Sheet", "position": "49.00;1260.50", "size": "171;17", "children": []}, {"name": null, "role": "AXStaticText", "description": null, "role_description": "text", "value": "", "position": "220.00;1260.50", "size": "5;17", "children": []}]}]}, {"name": null, "role": "AXRow", "description": null, "role_description": "outline row", "value": null, "position": "0.00;1280.00", "size": "245;22", "children": [{"name": null, "role": "AXCell", "description": null, "role_description": "cell", "value": null, "position": "10.00;1280.00", "size": "225;22", "children": [{"name": null, "role": "AXImage", "description": "Report", "role_description": "image", "value": null, "position": "27.00;1281.00", "size": "20;20", "children": []}, {"name": null, "role": "AXStaticText", "description": null, "role_description": "text", "value": "Income", "position": "49.00;1282.50", "size": "171;17", "children": []}, {"name": null, "role": "AXStaticText", "description": null, "role_description": "text", "value": "", "position": "220.00;1282.50", "size": "5;17", "children": []}]}]}, {"name": null, "role": "AXRow", "description": null, "role_description": "outline row", "value": null, "position": "0.00;1302.00", "size": "245;22", "children": [{"name": null, "role": "AXCell", "description": null, "role_description": "cell", "value": null, "position": "10.00;1302.00", "size": "225;22", "children": [{"name": null, "role": "AXImage", "description": "Report", "role_description": "image", "value": null, "position": "27.00;1303.00", "size": "20;20", "children": []}, {"name": null, "role": "AXStaticText", "description": null, "role_description": "text", "value": "Cash Flow", "position": "49.00;1304.50", "size": "171;17", "children": []}, {"name": null, "role": "AXStaticText", "description": null, "role_description": "text", "value": "", "position": "220.00;1304.50", "size": "5;17", "children": []}]}]}, {"name": null, "role": "AXRow", "description": null, "role_description": "outline row", "value": null, "position": "0.00;1324.00", "size": "245;22", "children": [{"name": null, "role": "AXCell", "description": null, "role_description": "cell", "value": null, "position": "10.00;1324.00", "size": "225;22", "children": [{"name": null, "role": "AXImage", "description": "Report", "role_description": "image", "value": null, "position": "27.00;1325.00", "size": "20;20", "children": []}, {"name": null, "role": "AXStaticText", "description": null, "role_description": "text", "value": "Equity", "position": "49.00;1326.50", "size": "171;17", "children": []}, {"name": null, "role": "AXStaticText", "description": null, "role_description": "text", "value": "", "position": "220.00;1326.50", "size": "5;17", "children": []}]}]}, {"name": null, "role": "AXRow", "description": null, "role_description": "outline row", "value": null, "position": "0.00;1346.00", "size": "245;22", "children": [{"name": null, "role": "AXCell", "description": null, "role_description": "cell", "value": null, "position": "10.00;1346.00", "size": "225;22", "children": [{"name": null, "role": "AXImage", "description": "Report", "role_description": "image", "value": null, "position": "27.00;1347.00", "size": "20;20", "children": []}, {"name": null, "role": "AXStaticText", "description": null, "role_description": "text", "value": "Trial Balance", "position": "49.00;1348.50", "size": "171;17", "children": []}, {"name": null, "role": "AXStaticText", "description": null, "role_description": "text", "value": "", "position": "220.00;1348.50", "size": "5;17", "children": []}]}]}, {"name": null, "role": "AXRow", "description": null, "role_description": "outline row", "value": null, "position": "0.00;1381.00", "size": "245;22", "children": [{"name": null, "role": "AXCell", "description": null, "role_description": "cell", "value": null, "position": "10.00;1381.00", "size": "225;22", "children": [{"name": null, "role": "AXStaticText", "description": null, "role_description": "text", "value": "MANAGE", "position": "14.00;1381.00", "size": "229;22", "children": []}]}]}, {"name": null, "role": "AXRow", "description": null, "role_description": "outline row", "value": null, "position": "0.00;1403.00", "size": "245;22", "children": [{"name": null, "role": "AXCell", "description": null, "role_description": "cell", "value": null, "position": "10.00;1403.00", "size": "225;22", "children": [{"name": null, "role": "AXImage", "description": "Autofill", "role_description": "image", "value": null, "position": "27.00;1404.00", "size": "20;20", "children": []}, {"name": null, "role": "AXStaticText", "description": null, "role_description": "text", "value": "Autofill", "position": "49.00;1405.50", "size": "153;17", "children": []}, {"name": null, "role": "AXStaticText", "description": null, "role_description": "text", "value": "Off", "position": "202.06;1405.50", "size": "23;17", "children": []}]}]}, {"name": null, "role": "AXRow", "description": null, "role_description": "outline row", "value": null, "position": "0.00;1425.00", "size": "245;22", "children": [{"name": null, "role": "AXCell", "description": null, "role_description": "cell", "value": null, "position": "10.00;1425.00", "size": "225;22", "children": [{"name": null, "role": "AXImage", "description": "Budget", "role_description": "image", "value": null, "position": "27.00;1426.00", "size": "20;20", "children": []}, {"name": null, "role": "AXStaticText", "description": null, "role_description": "text", "value": "Budget", "position": "49.00;1427.50", "size": "153;17", "children": []}, {"name": null, "role": "AXStaticText", "description": null, "role_description": "text", "value": "Off", "position": "202.06;1427.50", "size": "23;17", "children": []}]}]}, {"name": null, "role": "AXRow", "description": null, "role_description": "outline row", "value": null, "position": "0.00;1447.00", "size": "245;22", "children": [{"name": null, "role": "AXCell", "description": null, "role_description": "cell", "value": null, "position": "10.00;1447.00", "size": "225;22", "children": [{"name": null, "role": "AXImage", "description": "Fields", "role_description": "image", "value": null, "position": "27.00;1448.00", "size": "20;20", "children": []}, {"name": null, "role": "AXStaticText", "description": null, "role_description": "text", "value": "Fields", "position": "49.00;1449.50", "size": "158;17", "children": []}, {"name": null, "role": "AXStaticText", "description": null, "role_description": "text", "value": "18", "position": "206.77;1449.50", "size": "18;17", "children": []}]}]}, {"name": null, "role": "AXRow", "description": null, "role_description": "outline row", "value": null, "position": "0.00;1469.00", "size": "245;22", "children": [{"name": null, "role": "AXCell", "description": null, "role_description": "cell", "value": null, "position": "10.00;1469.00", "size": "225;22", "children": [{"name": null, "role": "AXImage", "description": "Repeats", "role_description": "image", "value": null, "position": "27.00;1470.00", "size": "20;20", "children": []}, {"name": null, "role": "AXStaticText", "description": null, "role_description": "text", "value": "Repeats", "position": "49.00;1471.50", "size": "163;17", "children": []}, {"name": null, "role": "AXStaticText", "description": null, "role_description": "text", "value": "0", "position": "212.44;1471.50", "size": "13;17", "children": []}]}]}, {"name": null, "role": "AXRow", "description": null, "role_description": "outline row", "value": null, "position": "0.00;1491.00", "size": "245;22", "children": [{"name": null, "role": "AXCell", "description": null, "role_description": "cell", "value": null, "position": "10.00;1491.00", "size": "225;22", "children": [{"name": null, "role": "AXImage", "description": "Units", "role_description": "image", "value": null, "position": "27.00;1492.00", "size": "20;20", "children": []}, {"name": null, "role": "AXStaticText", "description": null, "role_description": "text", "value": "Units", "position": "49.00;1493.50", "size": "152;17", "children": []}, {"name": null, "role": "AXStaticText", "description": null, "role_description": "text", "value": "161", "position": "201.23;1493.50", "size": "24;17", "children": []}]}]}, {"name": null, "role": "AXRow", "description": null, "role_description": "outline row", "value": null, "position": "0.00;1513.00", "size": "245;22", "children": [{"name": null, "role": "AXCell", "description": null, "role_description": "cell", "value": null, "position": "10.00;1513.00", "size": "225;22", "children": [{"name": null, "role": "AXImage", "description": "Values", "role_description": "image", "value": null, "position": "27.00;1514.00", "size": "20;20", "children": []}, {"name": null, "role": "AXStaticText", "description": null, "role_description": "text", "value": "Values", "position": "49.00;1515.50", "size": "164;17", "children": []}, {"name": null, "role": "AXStaticText", "description": null, "role_description": "text", "value": "2", "position": "212.76;1515.50", "size": "12;17", "children": []}]}]}, {"name": null, "role": "AXColumn", "description": null, "role_description": "column", "value": null, "position": "10.00;52.00", "size": "225;1493", "children": []}]}, {"name": null, "role": "AXScrollBar", "description": null, "role_description": "scroll bar", "value": 0.0, "position": "245.00;52.00", "size": "15;648", "children": [{"name": null, "role": "AXValueIndicator", "description": null, "role_description": "value indicator", "value": 0.0, "position": "245.00;54.00", "size": "15;280", "children": []}, {"name": null, "role": "AXButton", "description": null, "role_description": "increment arrow button", "value": null, "position": "245.00;52.00", "size": "0;0", "children": []}, {"name": null, "role": "AXButton", "description": null, "role_description": "decrement arrow button", "value": null, "position": "245.00;52.00", "size": "0;0", "children": []}, {"name": null, "role": "AXButton", "description": null, "role_description": "increment page button", "value": null, "position": "245.00;334.00", "size": "15;366", "children": []}, {"name": null, "role": "AXButton", "description": null, "role_description": "decrement page button", "value": null, "position": "245.00;52.00", "size": "15;2", "children": []}]}]}, {"name": null, "role": "AXSplitter", "description": null, "role_description": "splitter", "value": 648.0, "position": "0.00;700.00", "size": "260;10", "children": []}, {"name": null, "role": "AXStaticText", "description": null, "role_description": "text", "value": "Summary", "position": "17.00;713.00", "size": "226;14", "children": []}, {"name": null, "role": "AXStaticText", "description": null, "role_description": "text", "value": "Assets", "position": "17.00;743.00", "size": "39;14", "children": []}, {"name": null, "role": "AXStaticText", "description": null, "role_description": "text", "value": "Liabilities", "position": "17.00;773.00", "size": "60;14", "children": []}, {"name": null, "role": "AXStaticText", "description": null, "role_description": "text", "value": "Equities", "position": "17.00;803.00", "size": "46;14", "children": []}, {"name": null, "role": "AXStaticText", "description": null, "role_description": "text", "value": "Net Income", "position": "29.00;833.00", "size": "65;14", "children": []}, {"name": null, "role": "AXStaticText", "description": null, "role_description": "text", "value": "Owner's Equity", "position": "29.00;818.00", "size": "100;14", "children": []}, {"name": null, "role": "AXStaticText", "description": null, "role_description": "text", "value": "Income", "position": "41.00;848.00", "size": "46;14", "children": []}, {"name": null, "role": "AXStaticText", "description": null, "role_description": "text", "value": "€0", "position": "131.00;848.00", "size": "112;14", "children": []}, {"name": null, "role": "AXStaticText", "description": null, "role_description": "text", "value": "Expenses", "position": "41.00;863.00", "size": "54;14", "children": []}, {"name": null, "role": "AXStaticText", "description": null, "role_description": "text", "value": "(€1)", "position": "131.00;863.00", "size": "112;14", "children": []}, {"name": null, "role": "AXStaticText", "description": null, "role_description": "text", "value": "€0", "position": "64.00;743.00", "size": "95;14", "children": []}, {"name": null, "role": "AXStaticText", "description": null, "role_description": "text", "value": "€1", "position": "153.00;803.00", "size": "90;14", "children": []}, {"name": null, "role": "AXStaticText", "description": null, "role_description": "text", "value": "€0", "position": "131.00;818.00", "size": "112;14", "children": []}, {"name": null, "role": "AXStaticText", "description": null, "role_description": "text", "value": "€1", "position": "131.00;833.00", "size": "112;14", "children": []}, {"name": null, "role": "AXStaticText", "description": null, "role_description": "text", "value": "Debit", "position": "120.00;728.00", "size": "39;14", "children": []}, {"name": null, "role": "AXStaticText", "description": null, "role_description": "text", "value": "Credit", "position": "204.00;728.00", "size": "39;14", "children": []}, {"name": null, "role": "AXStaticText", "description": null, "role_description": "text", "value": "Total", "position": "17.00;878.00", "size": "34;14", "children": []}, {"name": null, "role": "AXStaticText", "description": null, "role_description": "text", "value": "€0", "position": "153.00;878.00", "size": "90;14", "children": []}, {"name": null, "role": "AXStaticText", "description": null, "role_description": "text", "value": "€0", "position": "69.00;878.00", "size": "90;14", "children": []}, {"name": null, "role": "AXStaticText", "description": null, "role_description": "text", "value": "A/R", "position": "28.00;758.00", "size": "24;14", "children": []}, {"name": null, "role": "AXStaticText", "description": null, "role_description": "text", "value": "€0", "position": "64.00;758.00", "size": "95;14", "children": []}, {"name": null, "role": "AXStaticText", "description": null, "role_description": "text", "value": "A/P", "position": "28.00;788.00", "size": "24;14", "children": []}, {"name": null, "role": "AXStaticText", "description": null, "role_description": "text", "value": "€0", "position": "153.00;788.00", "size": "90;14", "children": []}, {"name": null, "role": "AXStaticText", "description": null, "role_description": "text", "value": "(€1)", "position": "153.00;773.00", "size": "90;14", "children": []}]}, {"name": null, "role": "AXSplitter", "description": null, "role_description": "splitter", "value": 260.0, "position": "260.00;52.00", "size": "1;845", "children": []}, {"name": null, "role": "AXScrollArea", "description": null, "role_description": "scroll area", "value": null, "position": "261.00;52.00", "size": "1118;845", "children": [{"name": null, "role": "AXTable", "description": null, "role_description": "table", "value": null, "position": "262.00;81.00", "size": "1608;800", "children": [{"name": null, "role": "AXColumn", "description": null, "role_description": "column", "value": null, "position": "262.00;81.00", "size": "128;800", "children": []}, {"name": null, "role": "AXColumn", "description": null, "role_description": "column", "value": null, "position": "390.00;81.00", "size": "123;800", "children": []}, {"name": null, "role": "AXColumn", "description": null, "role_description": "column", "value": null, "position": "513.00;81.00", "size": "123;800", "children": []}, {"name": null, "role": "AXColumn", "description": null, "role_description": "column", "value": null, "position": "636.00;81.00", "size": "123;800", "children": []}, {"name": null, "role": "AXColumn", "description": null, "role_description": "column", "value": null, "position": "759.00;81.00", "size": "123;800", "children": []}, {"name": null, "role": "AXColumn", "description": null, "role_description": "column", "value": null, "position": "882.00;81.00", "size": "123;800", "children": []}, {"name": null, "role": "AXColumn", "description": null, "role_description": "column", "value": null, "position": "1005.00;81.00", "size": "123;800", "children": []}, {"name": null, "role": "AXColumn", "description": null, "role_description": "column", "value": null, "position": "1128.00;81.00", "size": "123;800", "children": []}, {"name": null, "role": "AXColumn", "description": null, "role_description": "column", "value": null, "position": "1251.00;81.00", "size": "123;800", "children": []}, {"name": null, "role": "AXColumn", "description": null, "role_description": "column", "value": null, "position": "1374.00;81.00", "size": "123;800", "children": []}, {"name": null, "role": "AXColumn", "description": null, "role_description": "column", "value": null, "position": "1497.00;81.00", "size": "123;800", "children": []}, {"name": null, "role": "AXColumn", "description": null, "role_description": "column", "value": null, "position": "1620.00;81.00", "size": "123;800", "children": []}, {"name": null, "role": "AXColumn", "description": null, "role_description": "column", "value": null, "position": "1743.00;81.00", "size": "127;800", "children": []}, {"name": null, "role": "AXGroup", "description": null, "role_description": "group", "value": null, "position": "262.00;53.00", "size": "1608;28", "children": [{"name": "Cleared", "role": "AXButton", "description": null, "role_description": "sort button", "value": null, "position": "262.00;53.00", "size": "128;28", "children": []}, {"name": "Date", "role": "AXButton", "description": null, "role_description": "sort button", "value": null, "position": "390.00;53.00", "size": "123;28", "children": []}, {"name": "Identifier", "role": "AXButton", "description": null, "role_description": "sort button", "value": null, "position": "513.00;53.00", "size": "123;28", "children": []}, {"name": "Payee", "role": "AXButton", "description": null, "role_description": "sort button", "value": null, "position": "636.00;53.00", "size": "123;28", "children": []}, {"name": "Description", "role": "AXButton", "description": null, "role_description": "sort button", "value": null, "position": "759.00;53.00", "size": "123;28", "children": []}, {"name": "Account_1", "role": "AXButton", "description": null, "role_description": "sort button", "value": null, "position": "882.00;53.00", "size": "123;28", "children": []}, {"name": "Account_2", "role": "AXButton", "description": null, "role_description": "sort button", "value": null, "position": "1005.00;53.00", "size": "123;28", "children": []}, {"name": "Repeat", "role": "AXButton", "description": null, "role_description": "sort button", "value": null, "position": "1128.00;53.00", "size": "123;28", "children": []}, {"name": "Increase_(Debit)", "role": "AXButton", "description": null, "role_description": "sort button", "value": null, "position": "1251.00;53.00", "size": "123;28", "children": []}, {"name": "Decrease_(Credit)", "role": "AXButton", "description": null, "role_description": "sort button", "value": null, "position": "1374.00;53.00", "size": "123;28", "children": []}, {"name": "Balance", "role": "AXButton", "description": null, "role_description": "sort button", "value": null, "position": "1497.00;53.00", "size": "123;28", "children": []}, {"name": "Field", "role": "AXButton", "description": null, "role_description": "sort button", "value": null, "position": "1620.00;53.00", "size": "123;28", "children": []}, {"name": "Notes", "role": "AXButton", "description": null, "role_description": "sort button", "value": null, "position": "1743.00;53.00", "size": "127;28", "children": []}]}]}, {"name": null, "role": "AXScrollBar", "description": null, "role_description": "scroll bar", "value": 0.0, "position": "262.00;881.00", "size": "1116;15", "children": [{"name": null, "role": "AXValueIndicator", "description": null, "role_description": "value indicator", "value": 0.0, "position": "264.00;881.00", "size": "772;15", "children": []}, {"name": null, "role": "AXButton", "description": null, "role_description": "increment arrow button", "value": null, "position": "262.00;881.00", "size": "0;0", "children": []}, {"name": null, "role": "AXButton", "description": null, "role_description": "decrement arrow button", "value": null, "position": "262.00;881.00", "size": "0;0", "children": []}, {"name": null, "role": "AXButton", "description": null, "role_description": "increment page button", "value": null, "position": "1036.00;881.00", "size": "342;15", "children": []}, {"name": null, "role": "AXButton", "description": null, "role_description": "decrement page button", "value": null, "position": "262.00;881.00", "size": "2;15", "children": []}]}]}]}, {"name": null, "role": "AXStaticText", "description": null, "role_description": "text", "value": "€0,00", "position": "1171.00;907.00", "size": "200;17", "children": []}, {"name": null, "role": "AXStaticText", "description": null, "role_description": "text", "value": "0 transactions", "position": "720.00;907.00", "size": "200;17", "children": []}, {"name": null, "role": "AXGroup", "description": null, "role_description": "group", "value": null, "position": "269.00;902.50", "size": "57;23", "children": [{"name": null, "role": "AXButton", "description": "add", "role_description": "button", "value": null, "position": "269.00;902.50", "size": "29;23", "children": []}, {"name": null, "role": "AXButton", "description": "remove", "role_description": "button", "value": null, "position": "298.00;902.50", "size": "28;23", "children": []}]}, {"name": null, "role": "AXPopUpButton", "description": null, "role_description": "pop up button", "value": "All", "position": "334.00;901.00", "size": "170;26", "children": []}, {"name": null, "role": "AXToolbar", "description": null, "role_description": "toolbar", "value": null, "position": "0.00;0.00", "size": "1379;52", "children": [{"name": "New_Account", "role": "AXButton", "description": null, "role_description": "button", "value": null, "position": "247.00;0.00", "size": "84;52", "children": []}, {"name": "New_Account_Group", "role": "AXButton", "description": null, "role_description": "button", "value": null, "position": "331.00;0.00", "size": "119;52", "children": []}, {"name": "New_Transaction", "role": "AXButton", "description": null, "role_description": "button", "value": null, "position": "450.00;0.00", "size": "102;52", "children": []}, {"name": "Add_Transactions", "role": "AXButton", "description": null, "role_description": "button", "value": null, "position": "552.00;0.00", "size": "106;52", "children": []}, {"name": "Edit_Transactions", "role": "AXButton", "description": null, "role_description": "button", "value": null, "position": "657.50;0.00", "size": "105;52", "children": []}, {"name": "New_Filter", "role": "AXButton", "description": null, "role_description": "button", "value": null, "position": "771.50;0.00", "size": "67;52", "children": []}, {"name": "New_Client", "role": "AXButton", "description": null, "role_description": "button", "value": null, "position": "838.50;0.00", "size": "71;52", "children": []}, {"name": "Start_Timer", "role": "AXButton", "description": null, "role_description": "button", "value": null, "position": "909.50;0.00", "size": "73;52", "children": []}, {"name": "New_Merchant", "role": "AXButton", "description": null, "role_description": "button", "value": null, "position": "982.50;0.00", "size": "90;52", "children": []}, {"name": "New_Report", "role": "AXButton", "description": null, "role_description": "button", "value": null, "position": "1072.50;0.00", "size": "76;52", "children": []}, {"name": null, "role": "AXGroup", "description": null, "role_description": "group", "value": null, "position": "1157.50;0.00", "size": "128;52", "children": [{"name": null, "role": "AXTextField", "description": null, "role_description": "search text field", "value": "", "position": "1160.50;9.00", "size": "122;25", "children": [{"name": "", "role": "AXButton", "description": "search", "role_description": "button", "value": null, "position": "1162.50;10.00", "size": "25;22", "children": []}]}, {"name": null, "role": "AXStaticText", "description": null, "role_description": "text", "value": "Search", "position": "1199.50;35.00", "size": "44;14", "children": []}]}, {"name": null, "role": "AXPopUpButton", "description": "more toolbar items", "role_description": "pop up button", "value": null, "position": "1344.00;14.00", "size": "26;14", "children": []}]}, {"name": null, "role": "AXButton", "description": null, "role_description": "close button", "value": null, "position": "19.00;18.00", "size": "14;16", "children": []}, {"name": null, "role": "AXButton", "description": null, "role_description": "zoom button", "value": null, "position": "59.00;18.00", "size": "14;16", "children": [{"name": null, "role": "AXGroup", "description": null, "role_description": "group", "value": null, "position": "59.00;18.00", "size": "14;16", "children": [{"name": null, "role": "AXGroup", "description": null, "role_description": "group", "value": null, "position": "59.00;18.00", "size": "14;16", "children": []}]}]}, {"name": null, "role": "AXButton", "description": null, "role_description": "minimize button", "value": null, "position": "39.00;18.00", "size": "14;16", "children": []}, {"name": null, "role": "AXStaticText", "description": null, "role_description": "text", "value": "[name]", "position": "87.00;0.00", "size": "160;52", "children": []}, {"name": null, "role": "AXSheet", "description": null, "role_description": "sheet", "value": null, "position": "514.00;191.00", "size": "352;547", "children": [{"name": null, "role": "AXStaticText", "description": null, "role_description": "text", "value": "Name:", "position": "546.00;214.00", "size": "45;17", "children": []}, {"name": null, "role": "AXTextField", "description": null, "role_description": "text field", "value": "", "position": "596.00;211.00", "size": "164;22", "children": []}, {"name": null, "role": "AXImage", "description": "", "role_description": "image", "value": null, "position": "765.00;208.00", "size": "84;84", "children": []}, {"name": null, "role": "AXStaticText", "description": null, "role_description": "text", "value": "Phone:", "position": "544.00;274.00", "size": "47;17", "children": []}, {"name": null, "role": "AXStaticText", "description": null, "role_description": "text", "value": "Address:", "position": "531.00;398.00", "size": "60;17", "children": []}, {"name": null, "role": "AXTextField", "description": null, "role_description": "text field", "value": "", "position": "596.00;271.00", "size": "164;22", "children": []}, {"name": null, "role": "AXStaticText", "description": null, "role_description": "text", "value": "Fax:", "position": "560.00;306.00", "size": "31;17", "children": []}, {"name": null, "role": "AXTextField", "description": null, "role_description": "text field", "value": "", "position": "596.00;303.00", "size": "164;22", "children": []}, {"name": null, "role": "AXStaticText", "description": null, "role_description": "text", "value": "Email:", "position": "548.00;338.00", "size": "42;17", "children": []}, {"name": null, "role": "AXTextField", "description": null, "role_description": "text field", "value": "", "position": "596.00;334.00", "size": "250;22", "children": []}, {"name": null, "role": "AXStaticText", "description": null, "role_description": "text", "value": "Website:", "position": "533.00;370.00", "size": "58;17", "children": []}, {"name": null, "role": "AXTextField", "description": null, "role_description": "text field", "value": "", "position": "596.00;366.00", "size": "250;22", "children": []}, {"name": null, "role": "AXStaticText", "description": null, "role_description": "text", "value": "Notes:", "position": "546.00;543.00", "size": "45;17", "children": []}, {"name": null, "role": "AXScrollArea", "description": null, "role_description": "scroll area", "value": null, "position": "596.00;543.00", "size": "250;135", "children": [{"name": null, "role": "AXTextArea", "description": null, "role_description": "text entry area", "value": "", "position": "597.00;544.00", "size": "233;133", "children": []}, {"name": null, "role": "AXScrollBar", "description": null, "role_description": "scroll bar", "value": 1.0, "position": "830.00;544.00", "size": "15;133", "children": []}]}, {"name": "Save", "role": "AXButton", "description": null, "role_description": "button", "value": null, "position": "770.00;694.00", "size": "82;32", "children": []}, {"name": "Cancel", "role": "AXButton", "description": null, "role_description": "button", "value": null, "position": "688.00;694.00", "size": "82;32", "children": []}, {"name": "Address_Book…", "role": "AXButton", "description": null, "role_description": "button", "value": null, "position": "528.00;694.00", "size": "140;32", "children": []}, {"name": null, "role": "AXScrollArea", "description": null, "role_description": "scroll area", "value": null, "position": "596.00;398.00", "size": "250;135", "children": [{"name": null, "role": "AXTextArea", "description": null, "role_description": "text entry area", "value": "", "position": "597.00;399.00", "size": "233;133", "children": []}, {"name": null, "role": "AXScrollBar", "description": null, "role_description": "scroll bar", "value": 1.0, "position": "830.00;399.00", "size": "15;133", "children": []}]}, {"name": null, "role": "AXStaticText", "description": null, "role_description": "text", "value": "Company:", "position": "523.00;244.00", "size": "68;17", "children": []}, {"name": null, "role": "AXTextField", "description": null, "role_description": "text field", "value": "", "position": "596.00;241.00", "size": "164;22", "children": []}]}]}